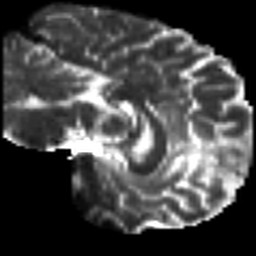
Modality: T2w
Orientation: sagittal
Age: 46
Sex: male
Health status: ill
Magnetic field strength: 3 T
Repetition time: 8.4 s
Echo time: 0.0926 s